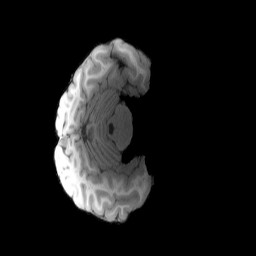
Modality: T1w
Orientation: axial
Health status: healthy